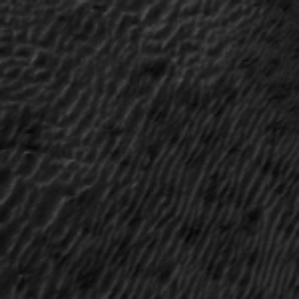
Label: frost